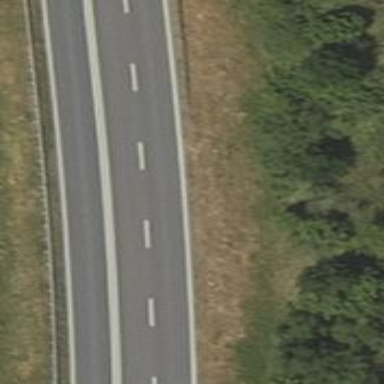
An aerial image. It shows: Asphalt trunk highway designated as motorroad.